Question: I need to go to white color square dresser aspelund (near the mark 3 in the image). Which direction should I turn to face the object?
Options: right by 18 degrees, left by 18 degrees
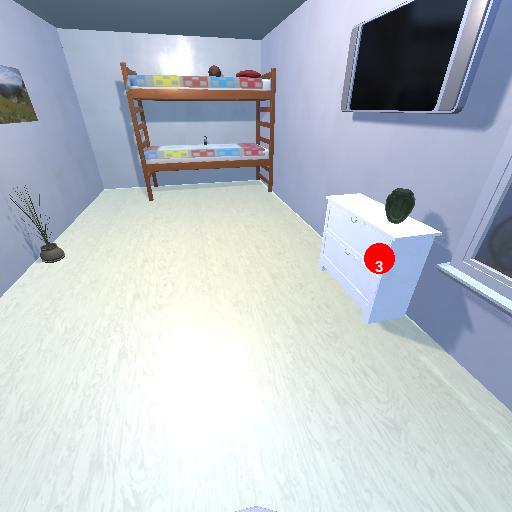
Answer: right by 18 degrees